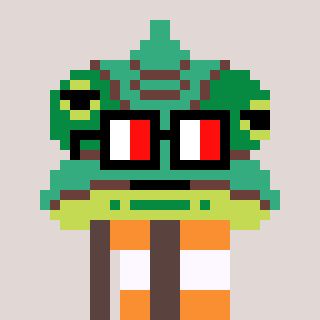
a pixel art character with square glasses with black frames and red eyes, a chameleon-shaped head and a darkbrown-colored body on a warm background